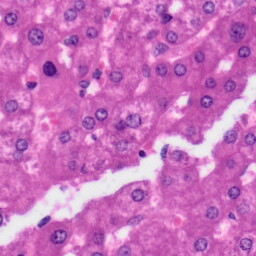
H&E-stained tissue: Liver